Brain MRI, t2w sequence, axial 2D slice.
Patient: age 28, sex M, weight 95 kg, height 1.95 m
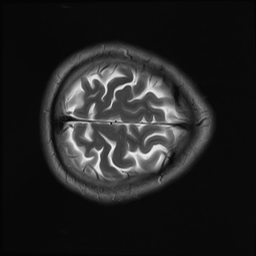